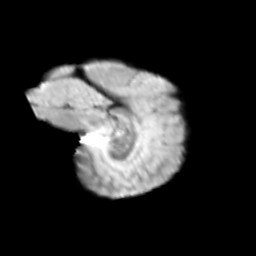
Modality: T2w
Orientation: sagittal
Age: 11
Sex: male
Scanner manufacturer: siemens
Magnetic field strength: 3 T
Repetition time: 3.8 s
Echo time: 0.07 s